高一 · 代数
已知函数 $f(x)=\left\{\begin{array}{ll}2^{x}-1 & x>0 \\ -x^{2}-2 x & x \leq 0,\end{array}\right.$ 若函数 $g(x)=f(x)-m$ 有 3 个零点, 则实数 $m$ 的取值范围
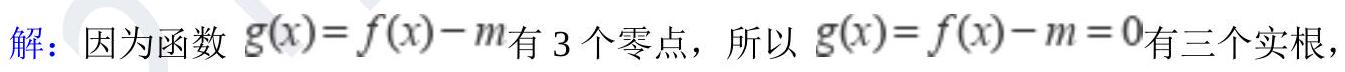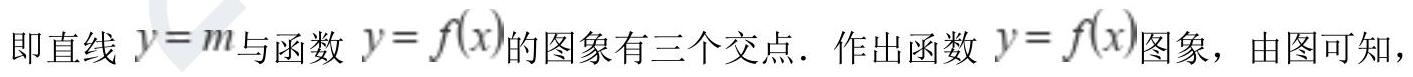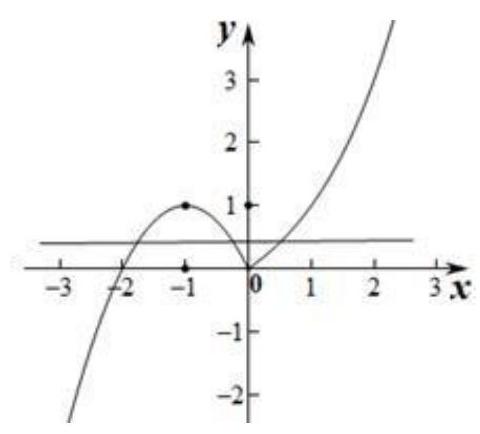
A. $\left(0, \frac{1}{2}\right)$
B. $\left(\frac{1}{2}, 1\right]$
C. $(0,1]$
D. $(0,1)$
答案: C
解析:

实数 $m$ 的取值范围是 $(0,11$.

故答案为: C.

【分析】函数 $g(x)=f(x)-m$ 有 3 个零点, 所以 $g(x)=f(x)-m=0$ 有三个实根, 即直线 $y=m$ 与函数 $y=f(x)$ 的图象有三个交点, 作出图象, 即可求出实数 $m$ 的取值范围.